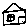
Label: house